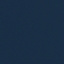
Land use / land cover class: SeaLake